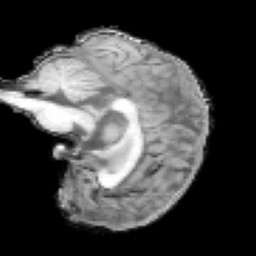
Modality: T1w
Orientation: sagittal